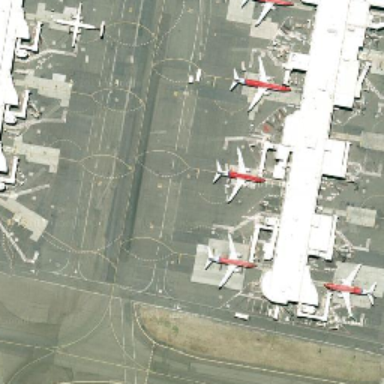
Four planes with red fuselages were parked on both sides of the white building with the airport in the middle .